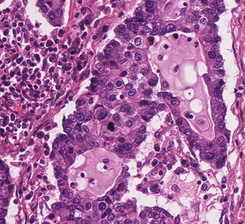
Tumor epithelial tissue: yes
Tumor-associated stroma tissue: yes
Normal tissue: no